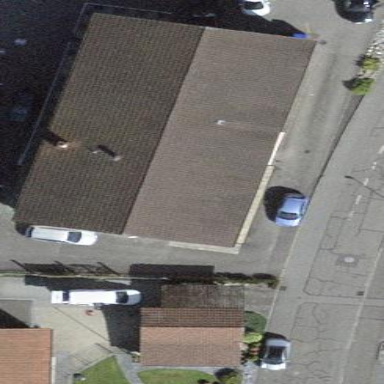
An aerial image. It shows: Convenience store with post office inside building.